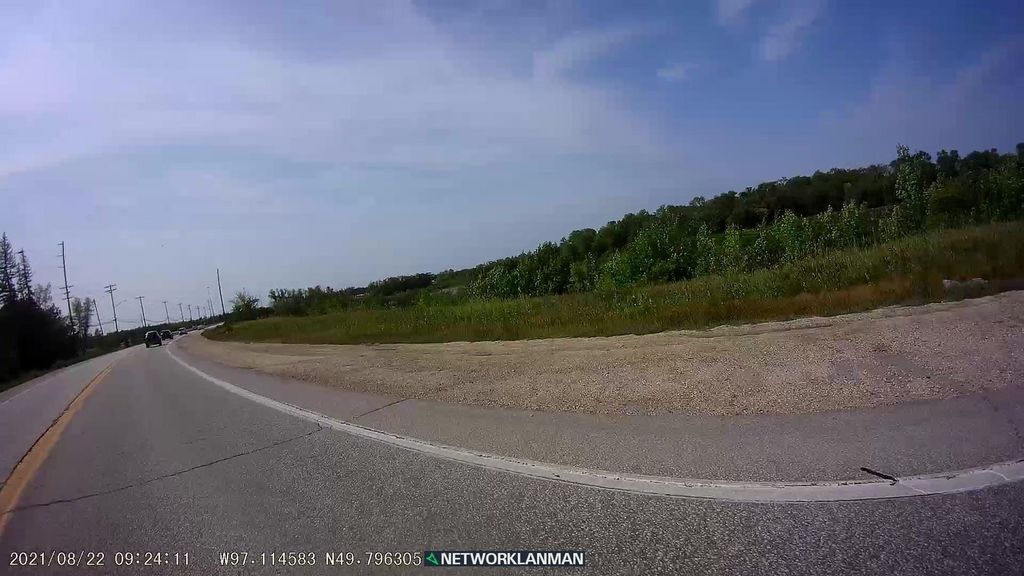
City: winnipeg